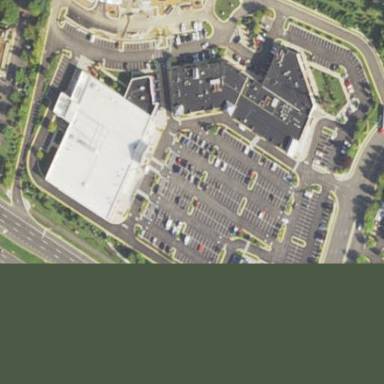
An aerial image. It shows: Retail area.